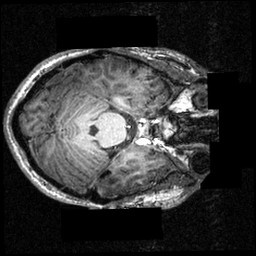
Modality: T1w
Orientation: axial
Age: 22
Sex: male
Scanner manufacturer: siemens
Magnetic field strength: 3.951 T
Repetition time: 1.5 s
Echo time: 0.00335 s